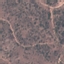
Land use / land cover class: HerbaceousVegetation